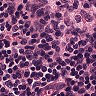
Metastatic tissue present: no